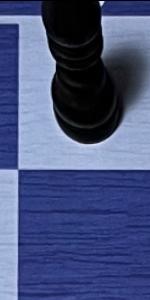
Label: Empty